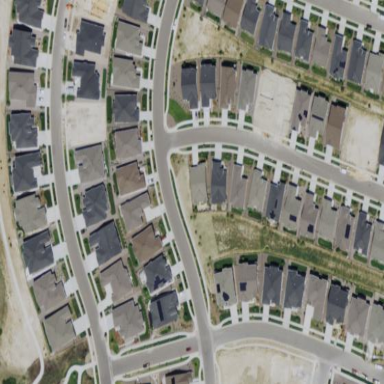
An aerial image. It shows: Single-family residential area.